Question: I have this image for imagebutton, and i need to create patch 9 of it.

How should i make 9 patch, so the text and flag will be strecthed and squeezed correctly? I tried a few things and had no luck.
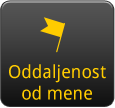
Answer: If you have the original assets for the button, it would make the most sense to separate out the grey button from the yellow text/flag. Creating a 9patch from the button itself will be pretty easy and assign that to the ImageButton background property. Leave the yellow with a transparent background centered as the ImageButton source.